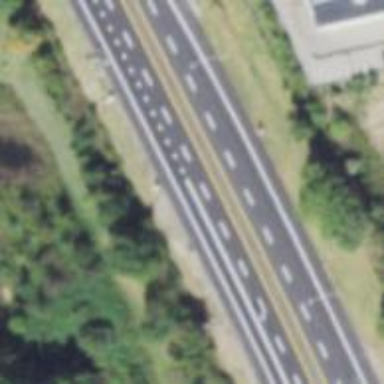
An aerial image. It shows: Motorway junction.